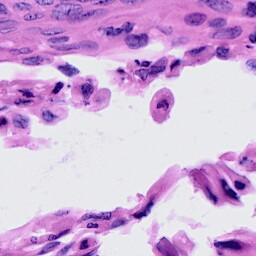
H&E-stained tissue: Cervix